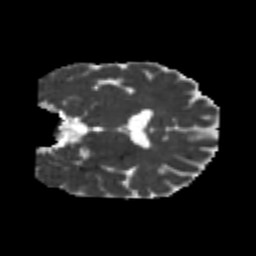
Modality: MD
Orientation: coronal
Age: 24
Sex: male
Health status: healthy
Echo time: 0.074 s